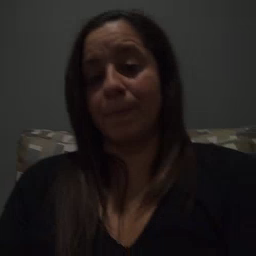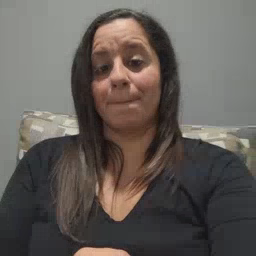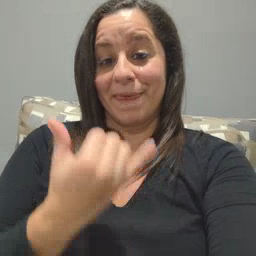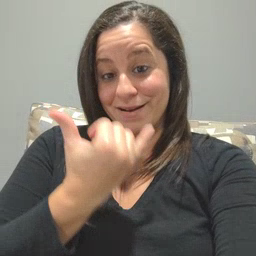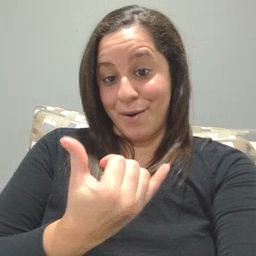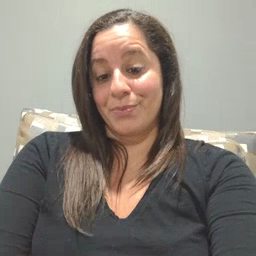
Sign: now